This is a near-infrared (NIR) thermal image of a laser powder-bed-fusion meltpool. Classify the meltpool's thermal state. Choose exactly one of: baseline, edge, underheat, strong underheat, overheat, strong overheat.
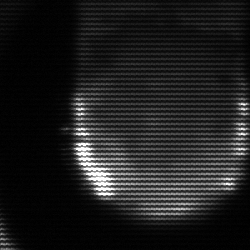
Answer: strong underheat